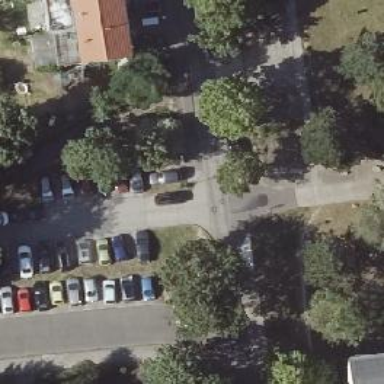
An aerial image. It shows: Asphalt parking aisle off service road.